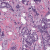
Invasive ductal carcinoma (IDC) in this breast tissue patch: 1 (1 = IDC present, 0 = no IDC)